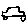
Label: car